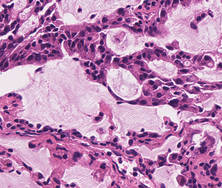
Tumor epithelial tissue: yes
Tumor-associated stroma tissue: yes
Normal tissue: no